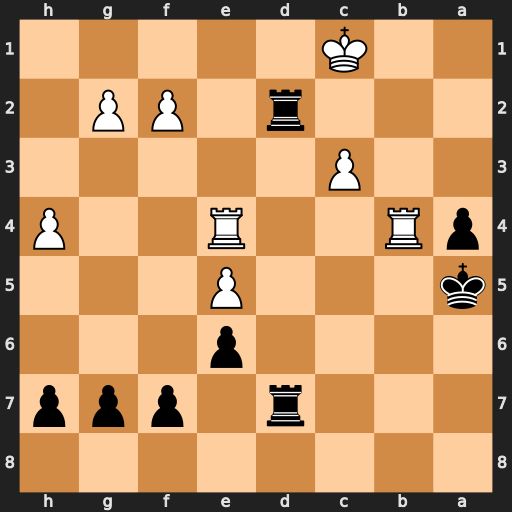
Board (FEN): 8/3r1ppp/4p3/k3P3/pR2R2P/2P5/3r1PP1/2K5
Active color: b
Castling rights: -
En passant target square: -
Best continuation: Rd1+ Kb2 R7d2+ Ka3 Ra1#